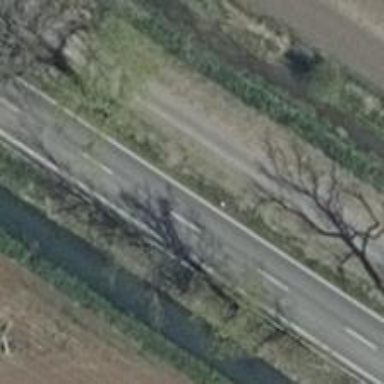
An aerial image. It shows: Secondary road with asphalt surface. There is cycle track on the right side of the road.